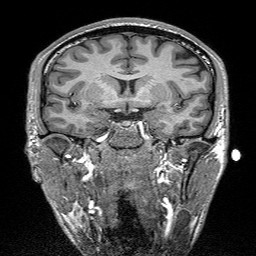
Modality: T1w
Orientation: sagittal
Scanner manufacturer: siemens
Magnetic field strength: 3 T
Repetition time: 2.3 s
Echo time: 0.00298 s